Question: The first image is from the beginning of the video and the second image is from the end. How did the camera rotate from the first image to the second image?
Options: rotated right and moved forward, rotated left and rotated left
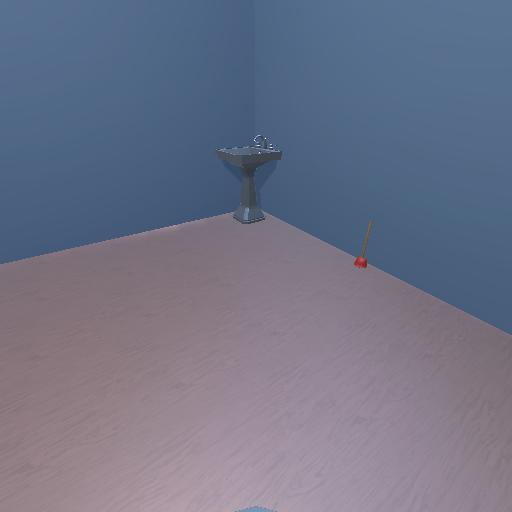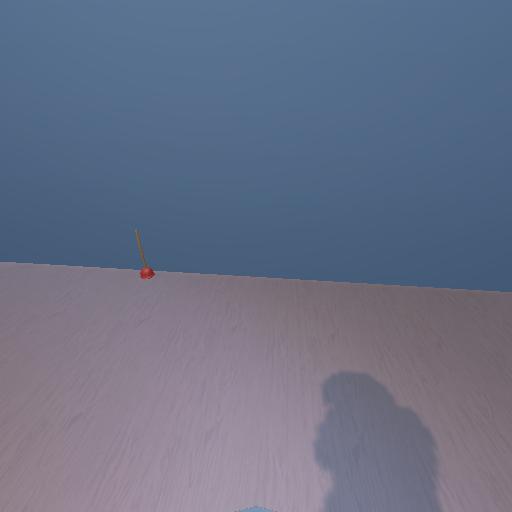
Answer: rotated right and moved forward